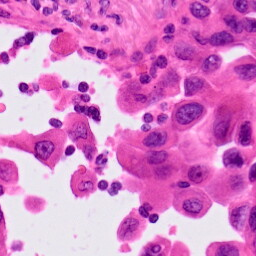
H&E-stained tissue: Lung